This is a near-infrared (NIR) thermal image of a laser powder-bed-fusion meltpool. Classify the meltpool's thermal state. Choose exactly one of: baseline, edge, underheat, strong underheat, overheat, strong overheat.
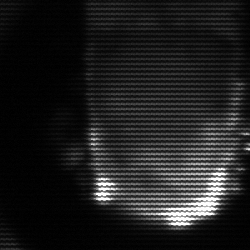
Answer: baseline